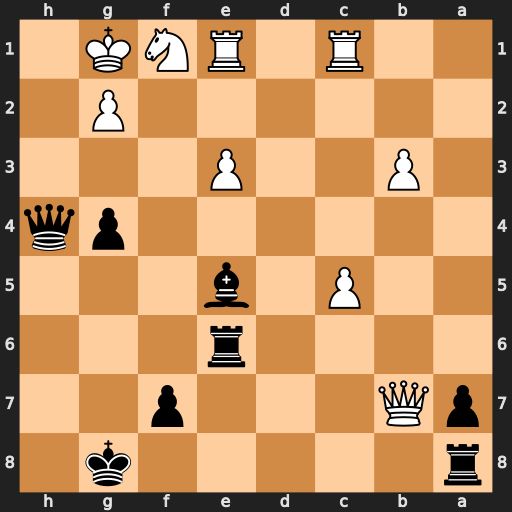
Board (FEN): r5k1/pQ3p2/4r3/2P1b3/6pq/1P2P3/6P1/2R1RNK1
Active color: b
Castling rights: -
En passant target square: -
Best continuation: Rb8 Qd5 Rd8 g3 Bxg3 Qxd8+ Qxd8